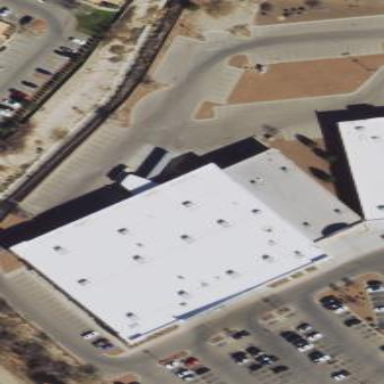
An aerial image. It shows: Building.